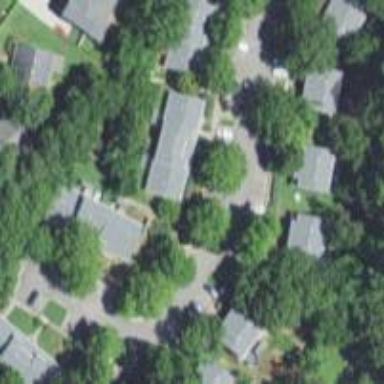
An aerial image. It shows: Residential neighbourhood.